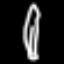
Label: pencil